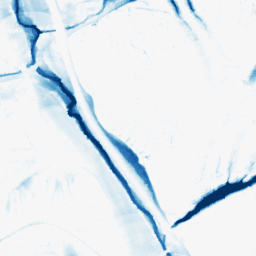
Category: morphological
Decomposition family: morphological_ellipse
Decomposition parameters: operation: closing
width: 20
height: 50
Upsampling method: bicubic
Upsampling parameters: scale: 2
Upsampling scale: 2